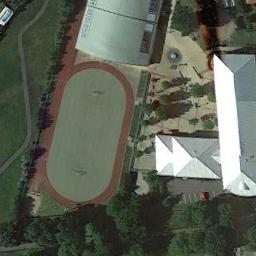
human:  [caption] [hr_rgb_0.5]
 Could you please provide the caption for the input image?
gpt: There are lots of trees near the ground track field .

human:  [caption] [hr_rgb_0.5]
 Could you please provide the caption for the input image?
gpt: A rectangle is drawn in the oval track .

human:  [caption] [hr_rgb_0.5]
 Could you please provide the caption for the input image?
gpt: The ground track field is next to a lawn, Some buildings and trees .

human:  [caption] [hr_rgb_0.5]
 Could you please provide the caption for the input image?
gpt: Track and field are built on the lawn next to the buildings and forest .

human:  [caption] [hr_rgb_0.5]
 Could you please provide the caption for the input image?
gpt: A ground track field with a red track beside a white buildings and some trees .